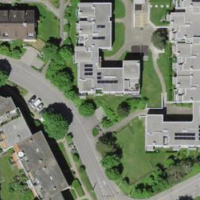
EUNIS habitat code: 55
Species observed at this site:
Cephalanthera damasonium
Ajuga reptans